Question: This is my code (from a Core Data tutorial):
'''
[eventsArray insertObject:event atIndex:0];
NSIndexPath *indexPath = [NSIndexPath indexPathForRow:0 inSection:0];
[self.tableView insertRowsAtIndexPaths:[NSArray arrayWithObject:indexPath] withRowAnimation:UITableViewRowAnimationFade];
[self.tableView scrollToRowAtIndexPath:[NSIndexPath indexPathForRow:0 inSection:0] atScrollPosition:UITableViewScrollPositionTop animated:YES];
'''
The third line throws an exception:
'''
2011-05-12 13:13:33.740 Locations[8332:207] *** Terminating app due to uncaught exception 'NSRangeException', reason: '*** -[NSMutableArray objectAtIndex:]: index 0 beyond bounds for empty array'
*** Call stack at first throw:
(
0 CoreFoundation 0x010145a9 __exceptionPreprocess + 185
1 libobjc.A.dylib 0x01168313 objc_exception_throw + 44
2 CoreFoundation 0x0100a0a5 -[__NSArrayM objectAtIndex:] + 261
3 UIKit 0x0010d5b3 -[UITableView(_UITableViewPrivate) _endCellAnimationsWithContext:] + 6156
4 UIKit 0x000fcd36 -[UITableView insertRowsAtIndexPaths:withRowAnimation:] + 56
5 Locations 0x00003462 -[RootViewController addEvent] + 690
'''
I'm new to iPhone development, and I can't understand that does it mean. I'm inserting at the zero index of a tableView, so I have no idea why does not it work with an empty array. Please clarify this to me
---

eventsArray is an array I populate table view from (probably. at least it is used in 'cellForRowAtIndexPath')
---
'''
- (UITableViewCell *)tableView:(UITableView *)tableView cellForRowAtIndexPath:(NSIndexPath *)indexPath {
// A date formatter for the time stamp.
static NSDateFormatter *dateFormatter = nil;
if (dateFormatter == nil) {
dateFormatter = [[NSDateFormatter alloc] init];
[dateFormatter setTimeStyle:NSDateFormatterMediumStyle];
[dateFormatter setDateStyle:NSDateFormatterMediumStyle];
}
// A number formatter for the latitude and longitude.
static NSNumberFormatter *numberFormatter = nil;
if (numberFormatter == nil) {
numberFormatter = [[NSNumberFormatter alloc] init];
[numberFormatter setNumberStyle:NSNumberFormatterDecimalStyle];
[numberFormatter setMaximumFractionDigits:3];
}
static NSString *CellIdentifier = @"Cell";
// Dequeue or create a new cell.
UITableViewCell *cell = [tableView dequeueReusableCellWithIdentifier:CellIdentifier];
if (cell == nil) {
cell = [[[UITableViewCell alloc] initWithStyle:UITableViewCellStyleSubtitle reuseIdentifier:CellIdentifier] autorelease];
}
Event *event = (Event *)[eventsArray objectAtIndex:indexPath.row];
cell.textLabel.text = [dateFormatter stringFromDate:[event creationDate]];
NSString *string = [NSString stringWithFormat:@"%@, %@",
[numberFormatter stringFromNumber:[event latitude]],
[numberFormatter stringFromNumber:[event longitude]]];
cell.detailTextLabel.text = string;
return cell;
}
'''
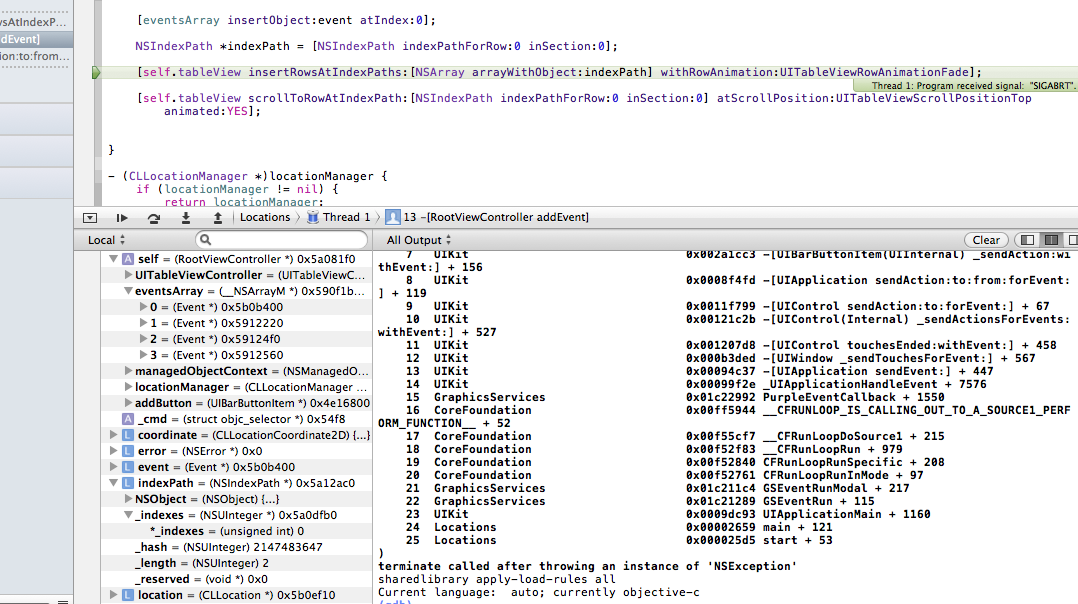
Answer: Had the same problem. Just need to tell the tableview that it has 1 section to add too. It defaults to 0 if you don't update it.
'''
- (NSInteger)numberOfSectionsInTableView:(UITableView *)tableView
{
// Return the number of sections.
return 1;
}
'''